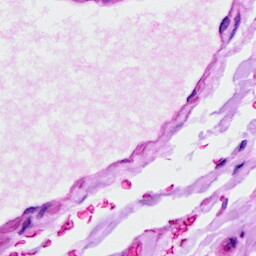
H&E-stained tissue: Ovarian